Question: I want to draw custom alternating-colored rows in a view-based NSTableView that look like those from iTunes 11 (slight bezel at the top and bottom of the row, as shown in this screenshot):

### NOTE:
I know I can subclass NSTableRowView and do my custom drawing there. However, this is NOT an acceptable answer because the custom row will only be used for rows that have data in the table. In other words, if the table has only 5 rows, those 5 rows will use my custom NSTableRowView class but the remaining "rows" in the rest of the table (which are empty) will use the standard alternating colors. In that case, the first 5 rows will show the bezel and the remaining ones won't. Not good.
So, how can I hack NSTableView to draw these styled alternating rows for both filled and empty rows?
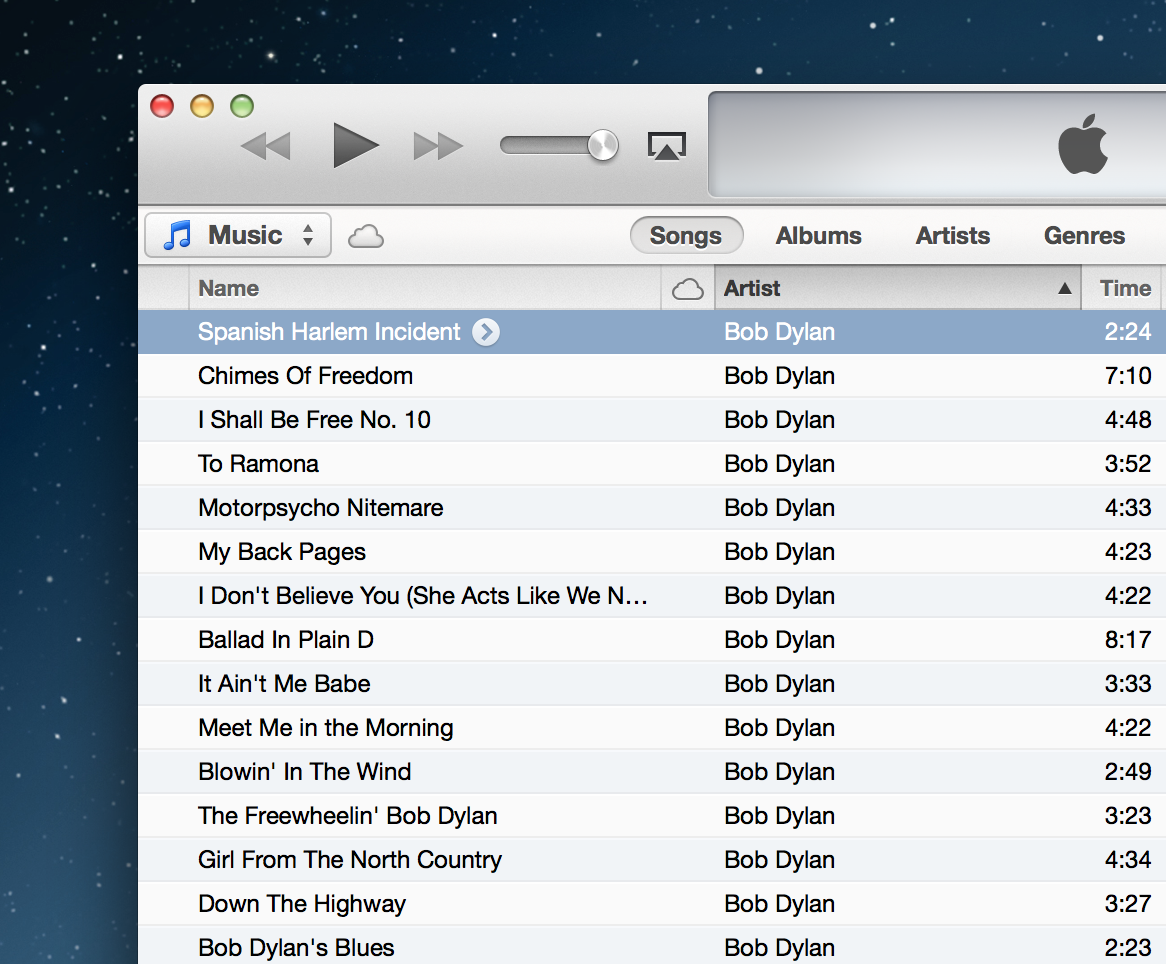
Answer: That "slight bezel", as you put it, can actually be easily done with a little cheating on our part. Because, if you look closely, the top of every cell is a slightly lighter blue color than the dark alternating row, and the bottom of every cell is a dark grayish color, you can subclass NSTableView, then override '- (void)drawRow:(NSInteger)row clipRect:(NSRect)clipRect':
'''
- (void)drawRow:(NSInteger)row clipRect:(NSRect)clipRect
{
//Use the drawing code from http://stackoverflow.com/a/<PHONE>/945847, but change the colors to
//look like iTunes's alternating rows.
NSRect cellBounds = [self rectOfRow:row];
NSColor *color = (row % 2) ? [NSColor colorWithCalibratedWhite:0.975 alpha:1.000] : [NSColor colorWithCalibratedRed:0.932 green:0.946 blue:0.960 alpha:1.000];
[color setFill];
NSRectFill(cellBounds);
/* Slightly dark gray color */
[[NSColor colorWithCalibratedWhite:0.912 alpha:1.000] set];
/* Get the current graphics context */
CGContextRef currentContext = [[NSGraphicsContext currentContext]graphicsPort];
/*Draw a one pixel line of the slightly lighter blue color */
CGContextSetLineWidth(currentContext,1.0f);
/* Start the line at the top of our cell*/
CGContextMoveToPoint(currentContext,0.0f, NSMaxY(cellBounds));
/* End the line at the edge of our tableview, for multi-columns, this will actually be overkill*/
CGContextAddLineToPoint(currentContext,NSMaxX(cellBounds), NSMaxY(cellBounds));
/* Use the context's current color to draw the line */
CGContextStrokePath(currentContext);
/* Slightly lighter blue color */
[[NSColor colorWithCalibratedRed:0.961 green:0.970 blue:0.985 alpha:1.000] set];
CGContextSetLineWidth(currentContext,1.0f);
CGContextMoveToPoint(currentContext,0.0f,1.0f);
CGContextAddLineToPoint(currentContext,NSMaxX(self.bounds), 1.0f);
CGContextStrokePath(currentContext);
[super drawRow:row clipRect:clipRect];
}
'''
Which, when done in a quick little tableview, looks like this:

But what to do about the top and bottom of the tableview? After all, they'll still be either an ugly white, or the default alternating rows color. Well, as Apple revealed (in a talk titled, interestingly enough <URL>clipRect' and do a little math to draw the background of the tableview like extra rows. A quick implementation looks something like this:
'''
-(void)drawBackgroundInClipRect:(NSRect)clipRect
{
// The super class implementation obviously does something more
// than just drawing the striped background, because
// if you leave this out it looks funny
[super drawBackgroundInClipRect:clipRect];
CGFloat yStart = 0;
NSInteger rowIndex = -1;
if (clipRect.origin.y < 0) {
while (yStart > NSMinY(clipRect)) {
CGFloat yRowTop = yStart - self.rowHeight;
NSRect rowFrame = NSMakeRect(0, yRowTop, clipRect.size.width, self.rowHeight);
NSUInteger colorIndex = rowIndex % self.colors.count;
NSColor *color = [self.colors objectAtIndex:colorIndex];
[color set];
NSRectFill(rowFrame);
/* Slightly dark gray color */
[[NSColor colorWithCalibratedWhite:0.912 alpha:1.000] set];
/* Get the current graphics context */
CGContextRef currentContext = [[NSGraphicsContext currentContext]graphicsPort];
/*Draw a one pixel line of the slightly lighter blue color */
CGContextSetLineWidth(currentContext,1.0f);
/* Start the line at the top of our cell*/
CGContextMoveToPoint(currentContext,0.0f, yRowTop + self.rowHeight - 1);
/* End the line at the edge of our tableview, for multi-columns, this will actually be overkill*/
CGContextAddLineToPoint(currentContext,NSMaxX(clipRect), yRowTop + self.rowHeight - 1);
/* Use the context's current color to draw the line */
CGContextStrokePath(currentContext);
/* Slightly lighter blue color */
[[NSColor colorWithCalibratedRed:0.961 green:0.970 blue:0.985 alpha:1.000] set];
CGContextSetLineWidth(currentContext,1.0f);
CGContextMoveToPoint(currentContext,0.0f,yRowTop);
CGContextAddLineToPoint(currentContext,NSMaxX(clipRect), yRowTop);
CGContextStrokePath(currentContext);
yStart -= self.rowHeight;
rowIndex--;
}
}
}
'''
But then, this leaves the bottom of the tableview that same ugly blank white color! So, we have to also override '-(void)drawGridInClipRect:(NSRect)clipRect'. Yet another quick implementation looks like this:
'''
-(void)drawGridInClipRect:(NSRect)clipRect {
[super drawGridInClipRect:clipRect];
NSUInteger numberOfRows = self.numberOfRows;
CGFloat yStart = 0;
if (numberOfRows > 0) {
yStart = NSMaxY([self rectOfRow:numberOfRows - 1]);
}
NSInteger rowIndex = numberOfRows + 1;
while (yStart < NSMaxY(clipRect)) {
CGFloat yRowTop = yStart - self.rowHeight;
NSRect rowFrame = NSMakeRect(0, yRowTop, clipRect.size.width, self.rowHeight);
NSUInteger colorIndex = rowIndex % self.colors.count;
NSColor *color = [self.colors objectAtIndex:colorIndex];
[color set];
NSRectFill(rowFrame);
/* Slightly dark gray color */
[[NSColor colorWithCalibratedWhite:0.912 alpha:1.000] set];
/* Get the current graphics context */
CGContextRef currentContext = [[NSGraphicsContext currentContext]graphicsPort];
/*Draw a one pixel line of the slightly lighter blue color */
CGContextSetLineWidth(currentContext,1.0f);
/* Start the line at the top of our cell*/
CGContextMoveToPoint(currentContext,0.0f, yRowTop - self.rowHeight);
/* End the line at the edge of our tableview, for multi-columns, this will actually be overkill*/
CGContextAddLineToPoint(currentContext,NSMaxX(clipRect), yRowTop - self.rowHeight);
/* Use the context's current color to draw the line */
CGContextStrokePath(currentContext);
/* Slightly lighter blue color */
[[NSColor colorWithCalibratedRed:0.961 green:0.970 blue:0.985 alpha:1.000] set];
CGContextSetLineWidth(currentContext,1.0f);
CGContextMoveToPoint(currentContext,0.0f,yRowTop);
CGContextAddLineToPoint(currentContext,NSMaxX(self.bounds), yRowTop);
CGContextStrokePath(currentContext);
yStart += self.rowHeight;
rowIndex++;
}
}
'''
When all is said and done, we get nice little fake tableview cell rows on the top and bottom of our clipview that looks a little like this:

The full subclass can be found <URL>.